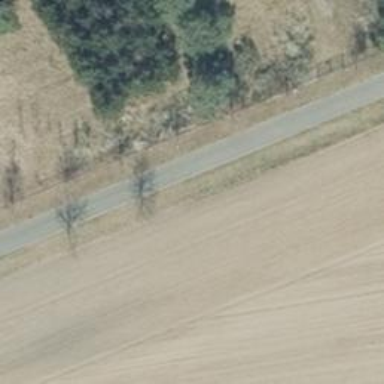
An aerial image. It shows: Avenue lined with deciduous broadleaved trees.